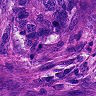
Metastatic tissue present: yes